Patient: sex M, age 42
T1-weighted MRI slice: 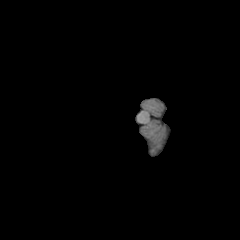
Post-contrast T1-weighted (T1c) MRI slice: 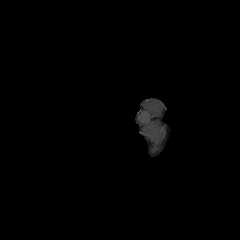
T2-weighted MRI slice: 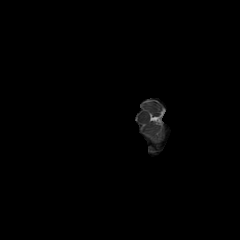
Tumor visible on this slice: no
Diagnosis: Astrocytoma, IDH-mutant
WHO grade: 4